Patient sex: M
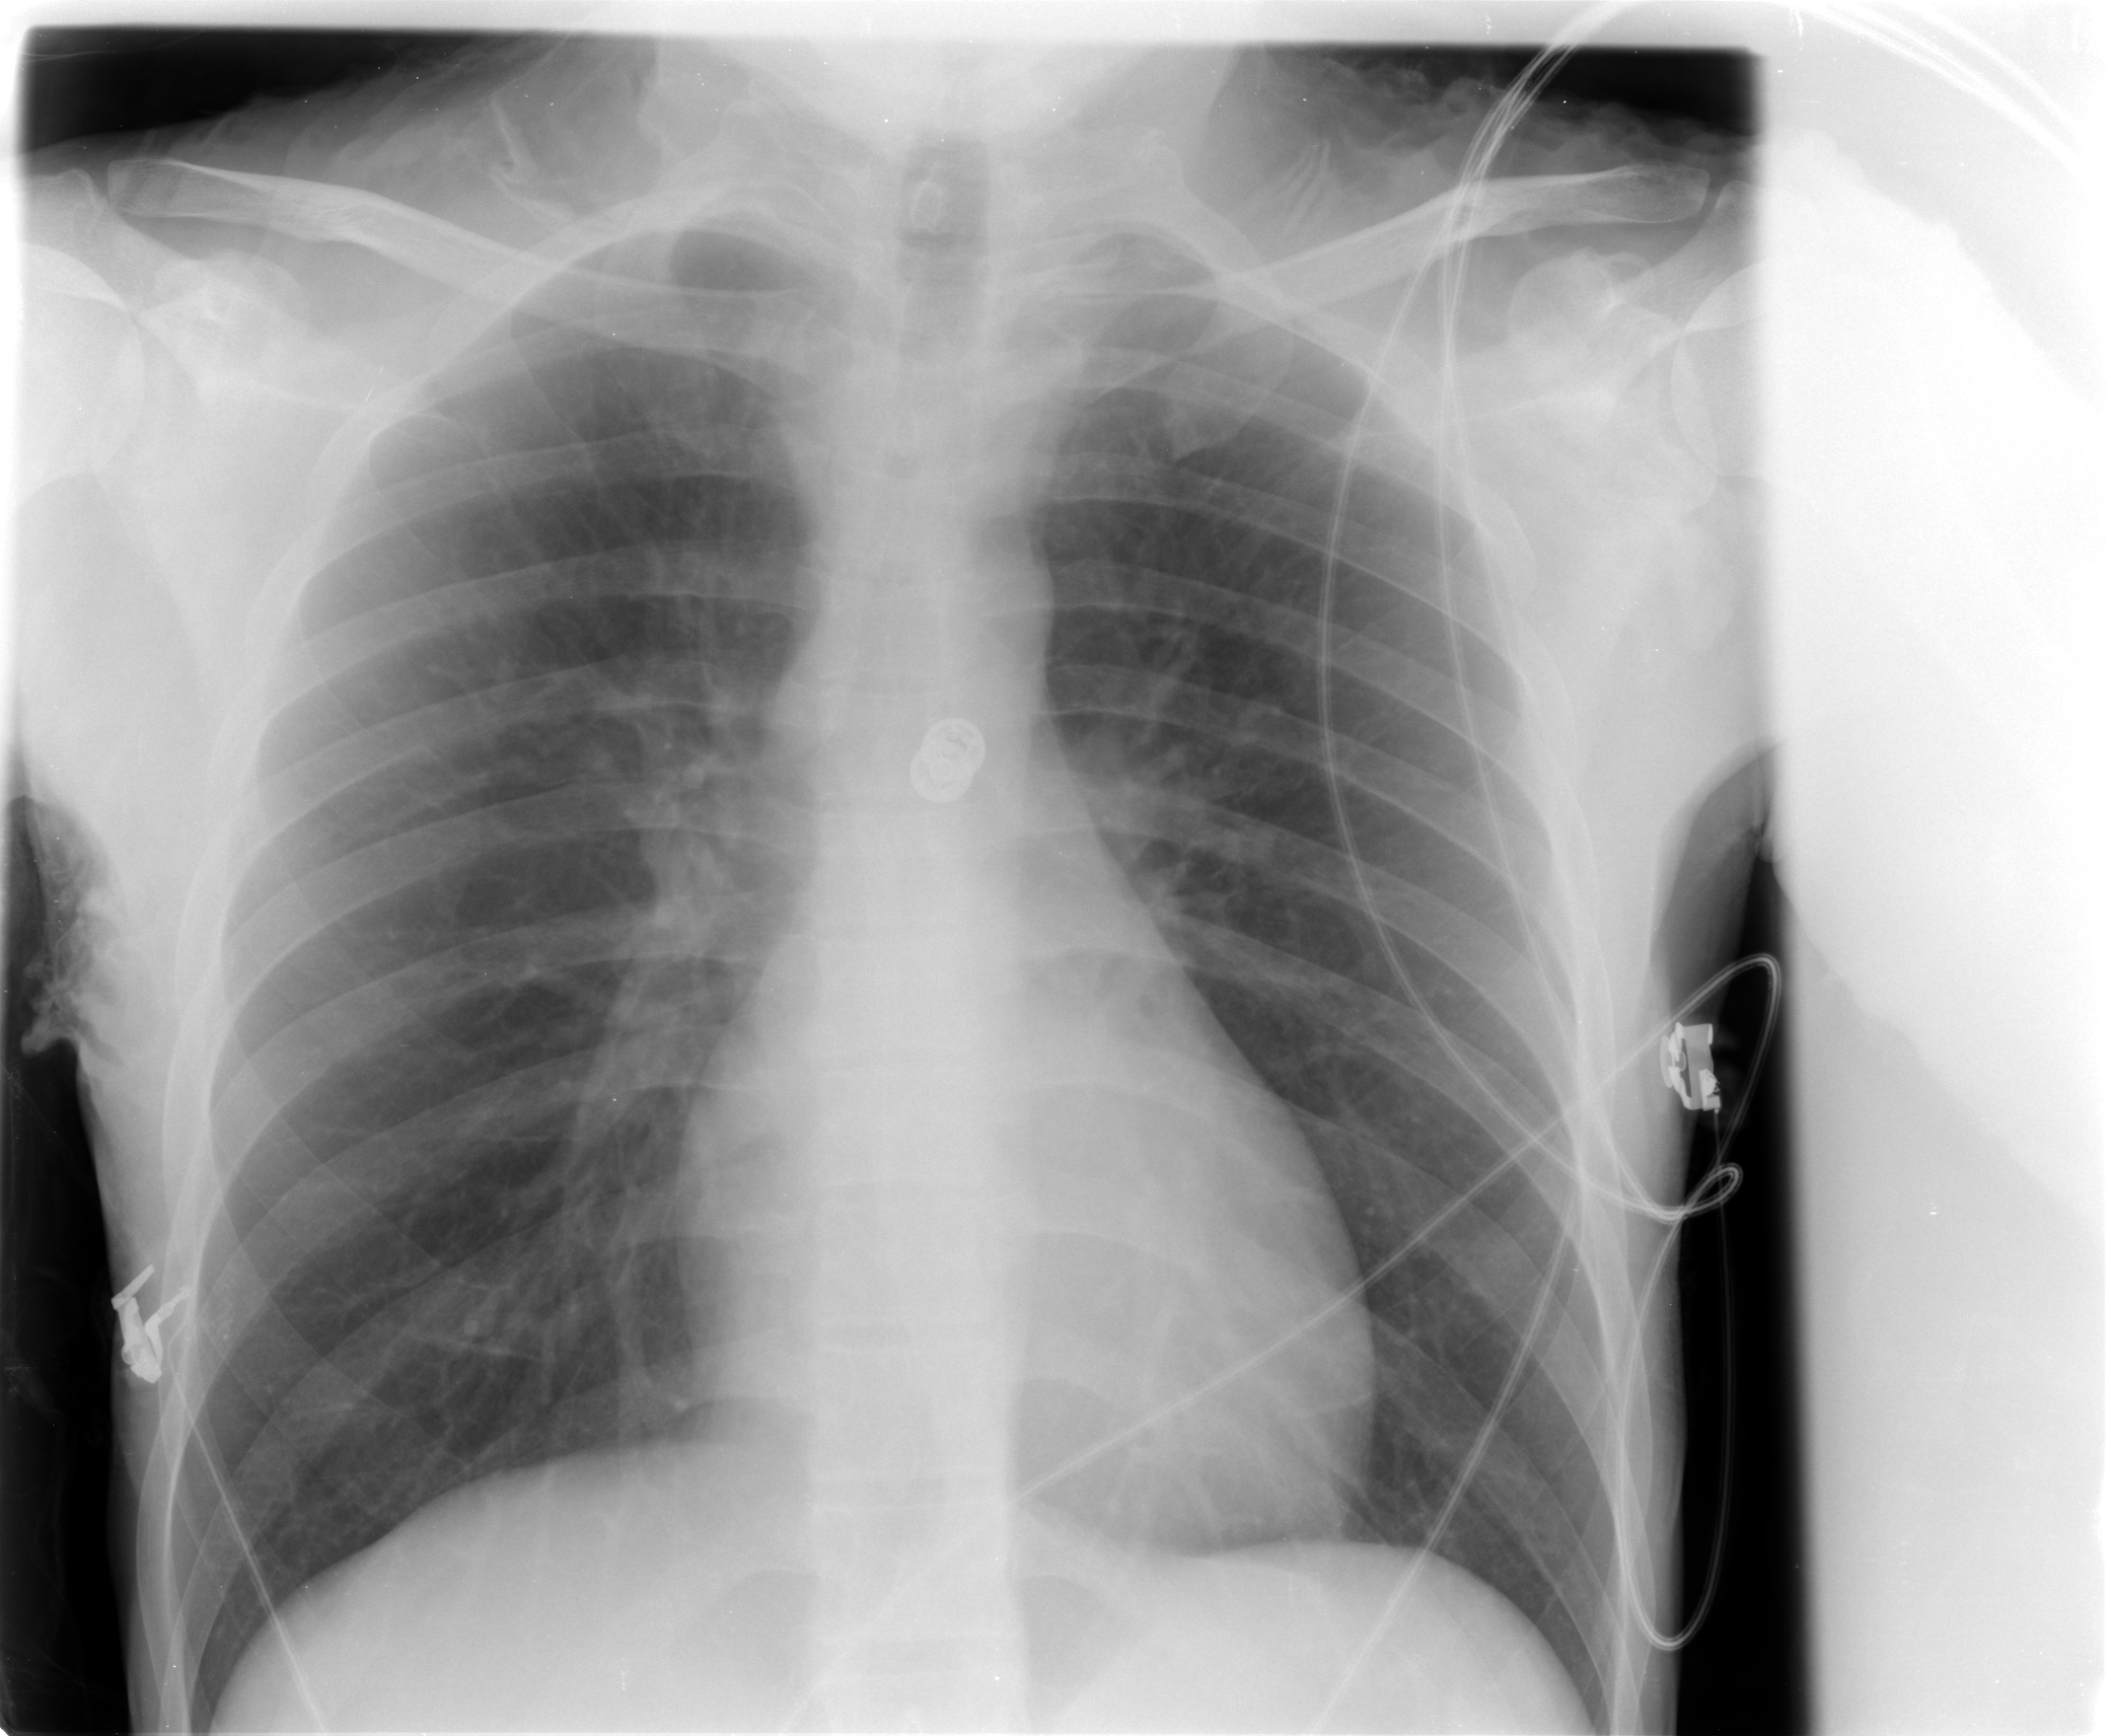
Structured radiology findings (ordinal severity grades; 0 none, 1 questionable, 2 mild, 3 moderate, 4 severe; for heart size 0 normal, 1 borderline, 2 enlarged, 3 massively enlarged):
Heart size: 0
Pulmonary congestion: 2
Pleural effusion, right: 0
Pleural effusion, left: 0
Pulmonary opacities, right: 0
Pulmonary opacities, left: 0
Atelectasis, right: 0
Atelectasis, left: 0